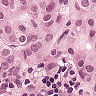
Metastatic tissue present: yes